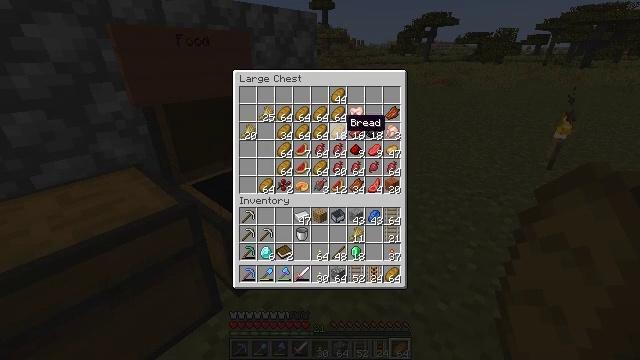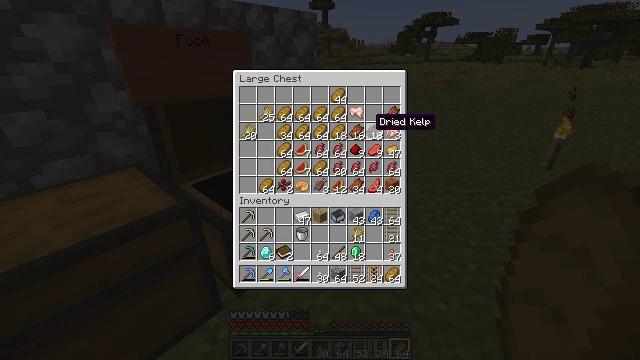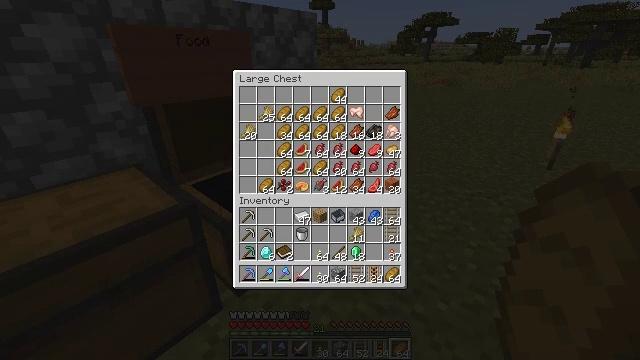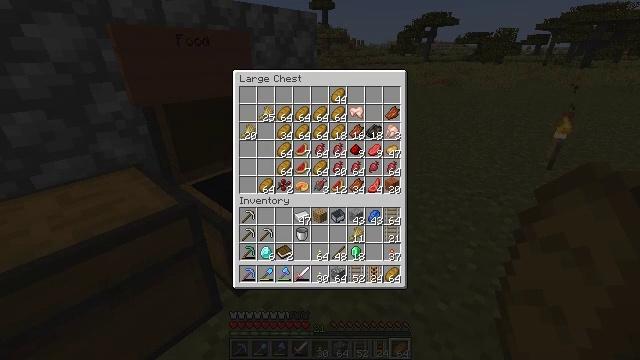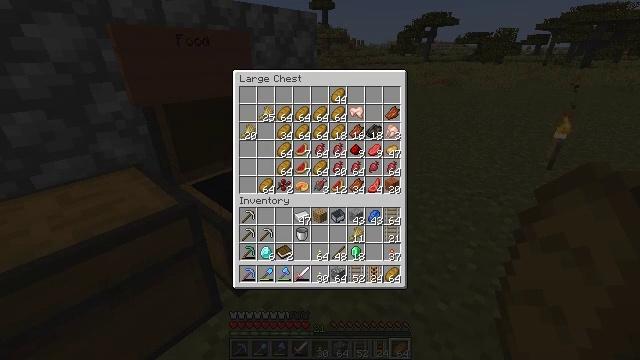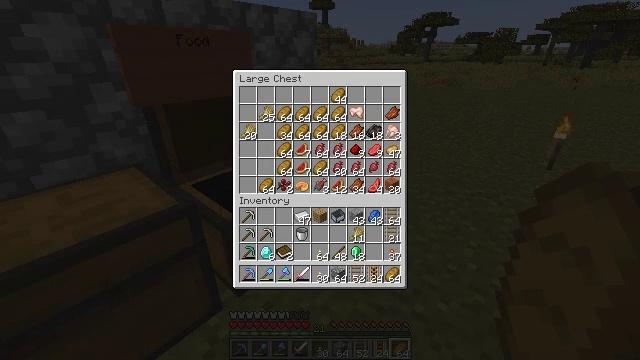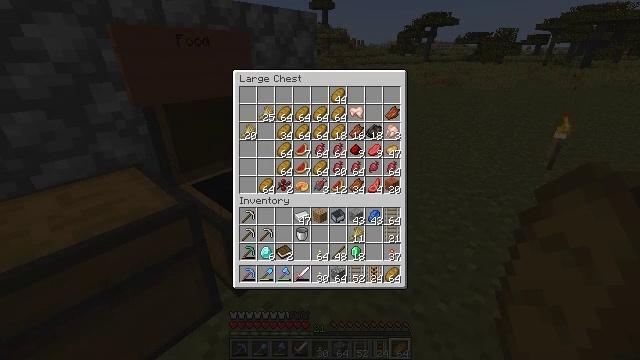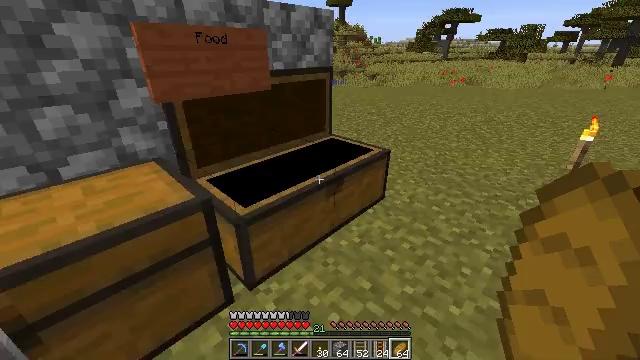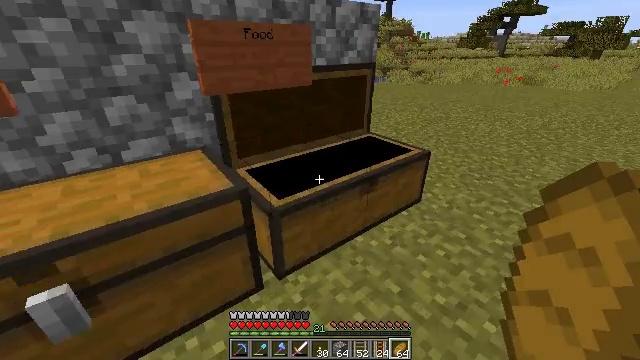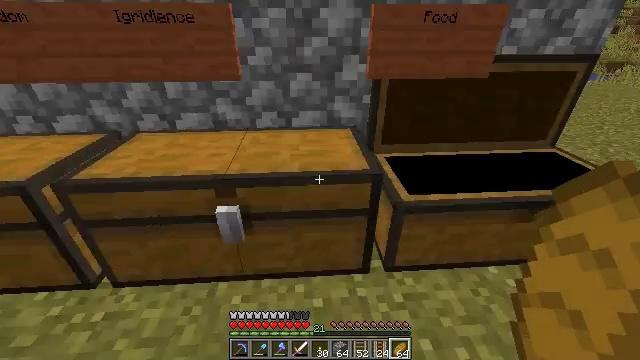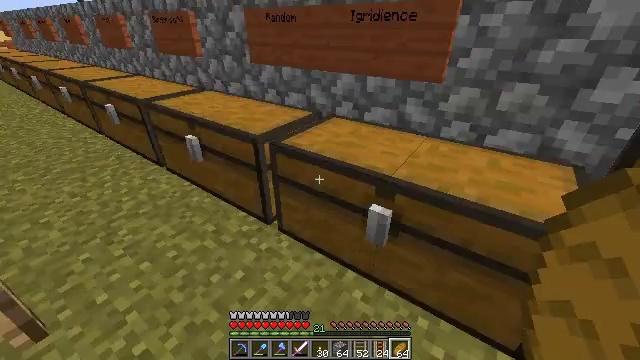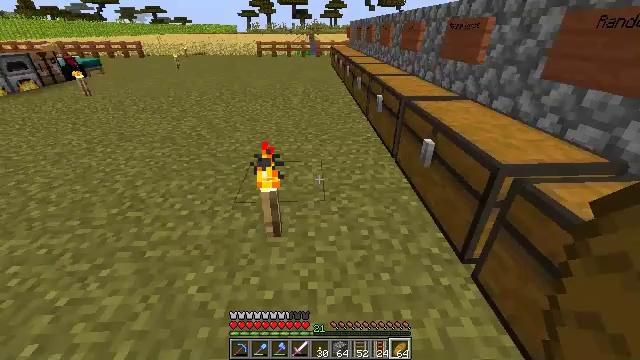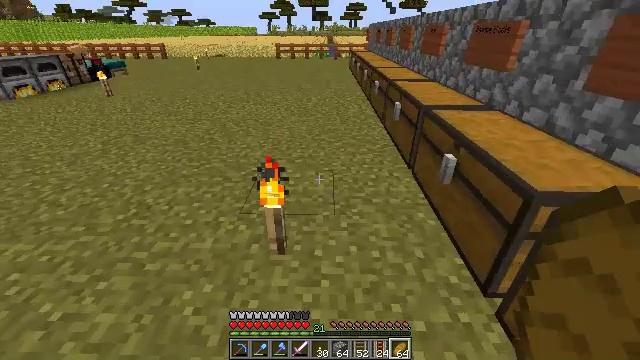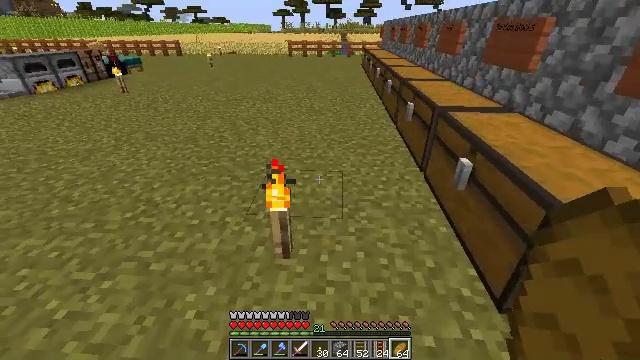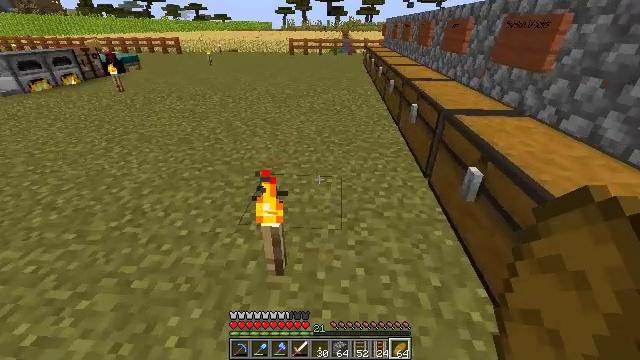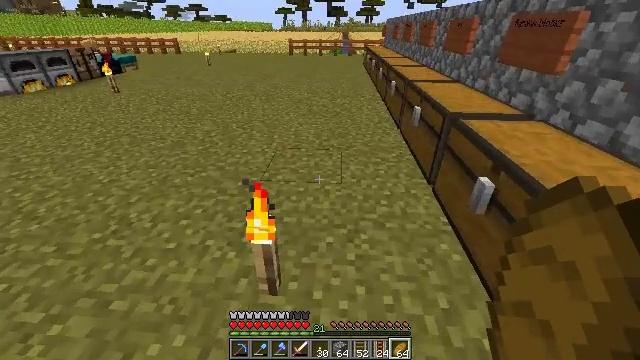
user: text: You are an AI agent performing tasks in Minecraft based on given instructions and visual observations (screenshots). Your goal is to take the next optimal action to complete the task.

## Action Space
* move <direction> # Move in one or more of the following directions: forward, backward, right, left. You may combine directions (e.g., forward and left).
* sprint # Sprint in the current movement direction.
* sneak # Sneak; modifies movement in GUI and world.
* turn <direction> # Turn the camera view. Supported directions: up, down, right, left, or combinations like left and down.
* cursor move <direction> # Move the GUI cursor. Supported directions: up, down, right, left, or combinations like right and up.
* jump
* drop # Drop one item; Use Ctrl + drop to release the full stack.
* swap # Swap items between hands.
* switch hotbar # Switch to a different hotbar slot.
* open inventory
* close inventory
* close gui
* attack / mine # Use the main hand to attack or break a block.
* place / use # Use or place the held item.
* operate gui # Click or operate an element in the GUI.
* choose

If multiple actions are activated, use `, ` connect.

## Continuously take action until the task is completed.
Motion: motion action
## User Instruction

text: Mine the sugar cane near rivers.
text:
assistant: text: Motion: cursor move right
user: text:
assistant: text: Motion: cursor move right
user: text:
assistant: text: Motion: cursor move right
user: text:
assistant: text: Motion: cursor move right
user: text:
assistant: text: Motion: no_op
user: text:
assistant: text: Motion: no_op
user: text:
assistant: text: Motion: cursor move left
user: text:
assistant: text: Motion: turn left, close gui
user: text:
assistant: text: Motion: turn left and down
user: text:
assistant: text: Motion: move forward, turn left
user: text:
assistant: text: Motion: move forward, turn left
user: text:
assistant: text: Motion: move forward, turn left
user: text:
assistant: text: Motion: move forward, turn left
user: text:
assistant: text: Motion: move forward
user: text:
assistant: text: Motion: move forward
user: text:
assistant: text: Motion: move forward
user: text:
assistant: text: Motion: move forward
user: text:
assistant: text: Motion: move forward
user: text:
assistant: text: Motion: move forward
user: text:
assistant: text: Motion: move forward
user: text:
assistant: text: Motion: move forward
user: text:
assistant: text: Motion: move forward
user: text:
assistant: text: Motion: move forward
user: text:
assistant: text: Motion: move forward
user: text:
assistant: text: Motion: move forward
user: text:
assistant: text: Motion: move forward
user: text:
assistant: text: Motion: move forward
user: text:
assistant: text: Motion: move forward
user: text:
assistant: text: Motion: move forward
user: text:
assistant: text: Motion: move forward